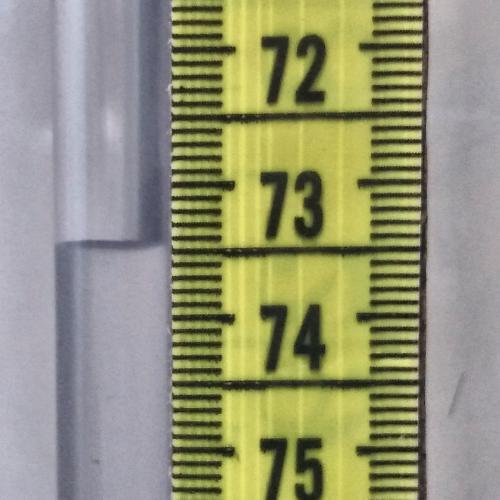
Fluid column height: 73.5 cm